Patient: sex M, age 52
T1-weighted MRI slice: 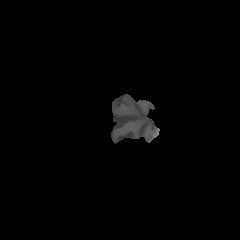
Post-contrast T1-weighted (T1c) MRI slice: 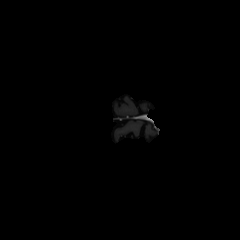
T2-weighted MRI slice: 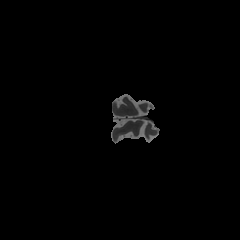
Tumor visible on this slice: no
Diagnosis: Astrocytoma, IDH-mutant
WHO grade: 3